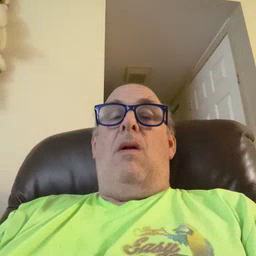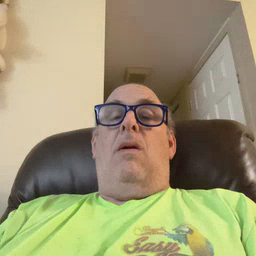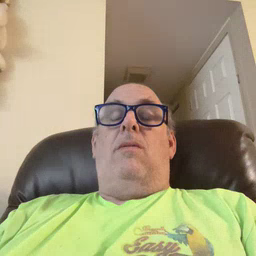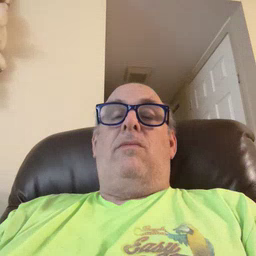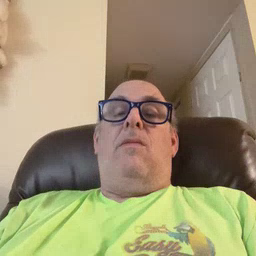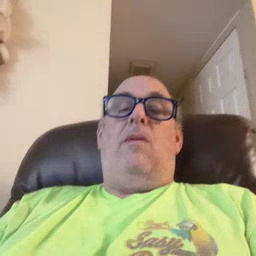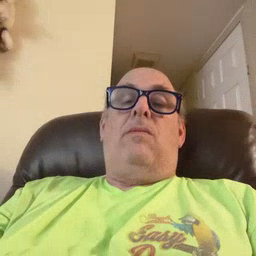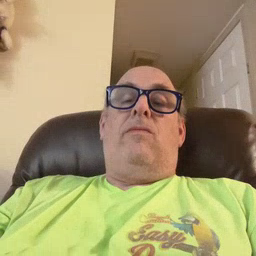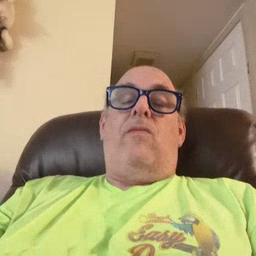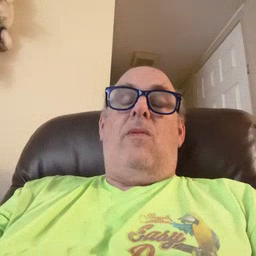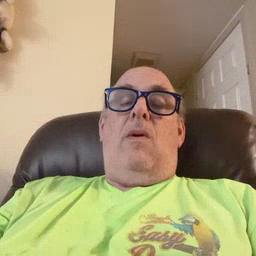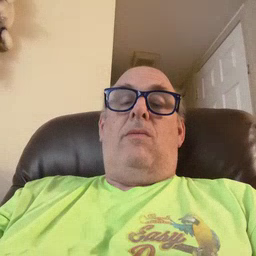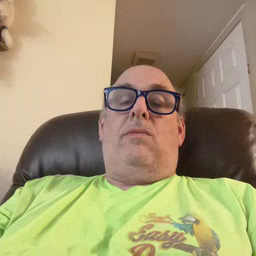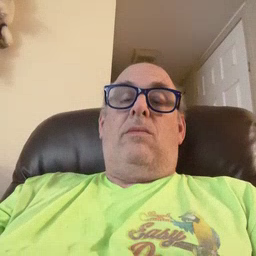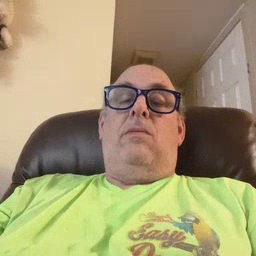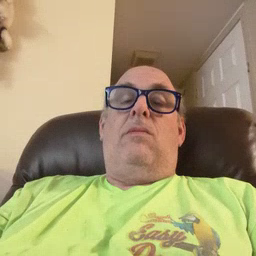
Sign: kitty